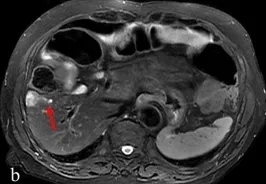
Preoperative images. . B) Magnetic resonance (MR) T2-weighted image.
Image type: radiology (mri)